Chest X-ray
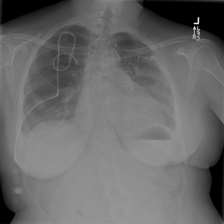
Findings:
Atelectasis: negative
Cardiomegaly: negative
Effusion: positive
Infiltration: negative
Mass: negative
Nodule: negative
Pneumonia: negative
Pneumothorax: positive
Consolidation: negative
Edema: negative
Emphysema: negative
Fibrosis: negative
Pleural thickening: negative
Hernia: negative